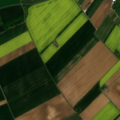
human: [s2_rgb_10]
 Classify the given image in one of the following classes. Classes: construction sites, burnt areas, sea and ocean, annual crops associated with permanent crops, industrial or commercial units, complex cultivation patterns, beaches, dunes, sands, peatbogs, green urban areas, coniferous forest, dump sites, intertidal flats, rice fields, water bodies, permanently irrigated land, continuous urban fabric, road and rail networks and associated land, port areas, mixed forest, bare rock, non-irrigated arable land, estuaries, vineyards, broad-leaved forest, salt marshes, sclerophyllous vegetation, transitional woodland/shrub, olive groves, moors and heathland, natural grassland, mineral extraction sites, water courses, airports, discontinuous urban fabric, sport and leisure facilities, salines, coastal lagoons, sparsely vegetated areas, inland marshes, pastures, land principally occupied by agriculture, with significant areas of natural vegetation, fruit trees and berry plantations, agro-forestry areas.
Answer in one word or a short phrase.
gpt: discontinuous urban fabric, non-irrigated arable land